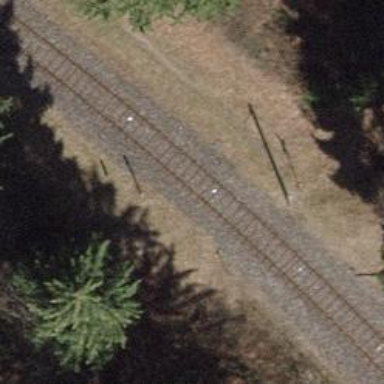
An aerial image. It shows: Uncontrolled railway crossing.